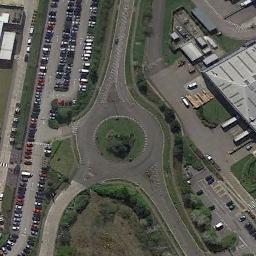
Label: roundabout